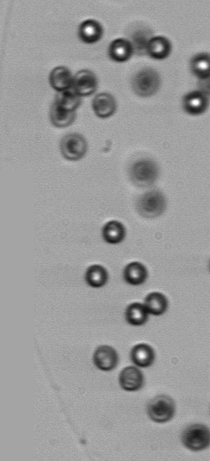
Label: Phaeocystis